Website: home-depot
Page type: customer-info-address
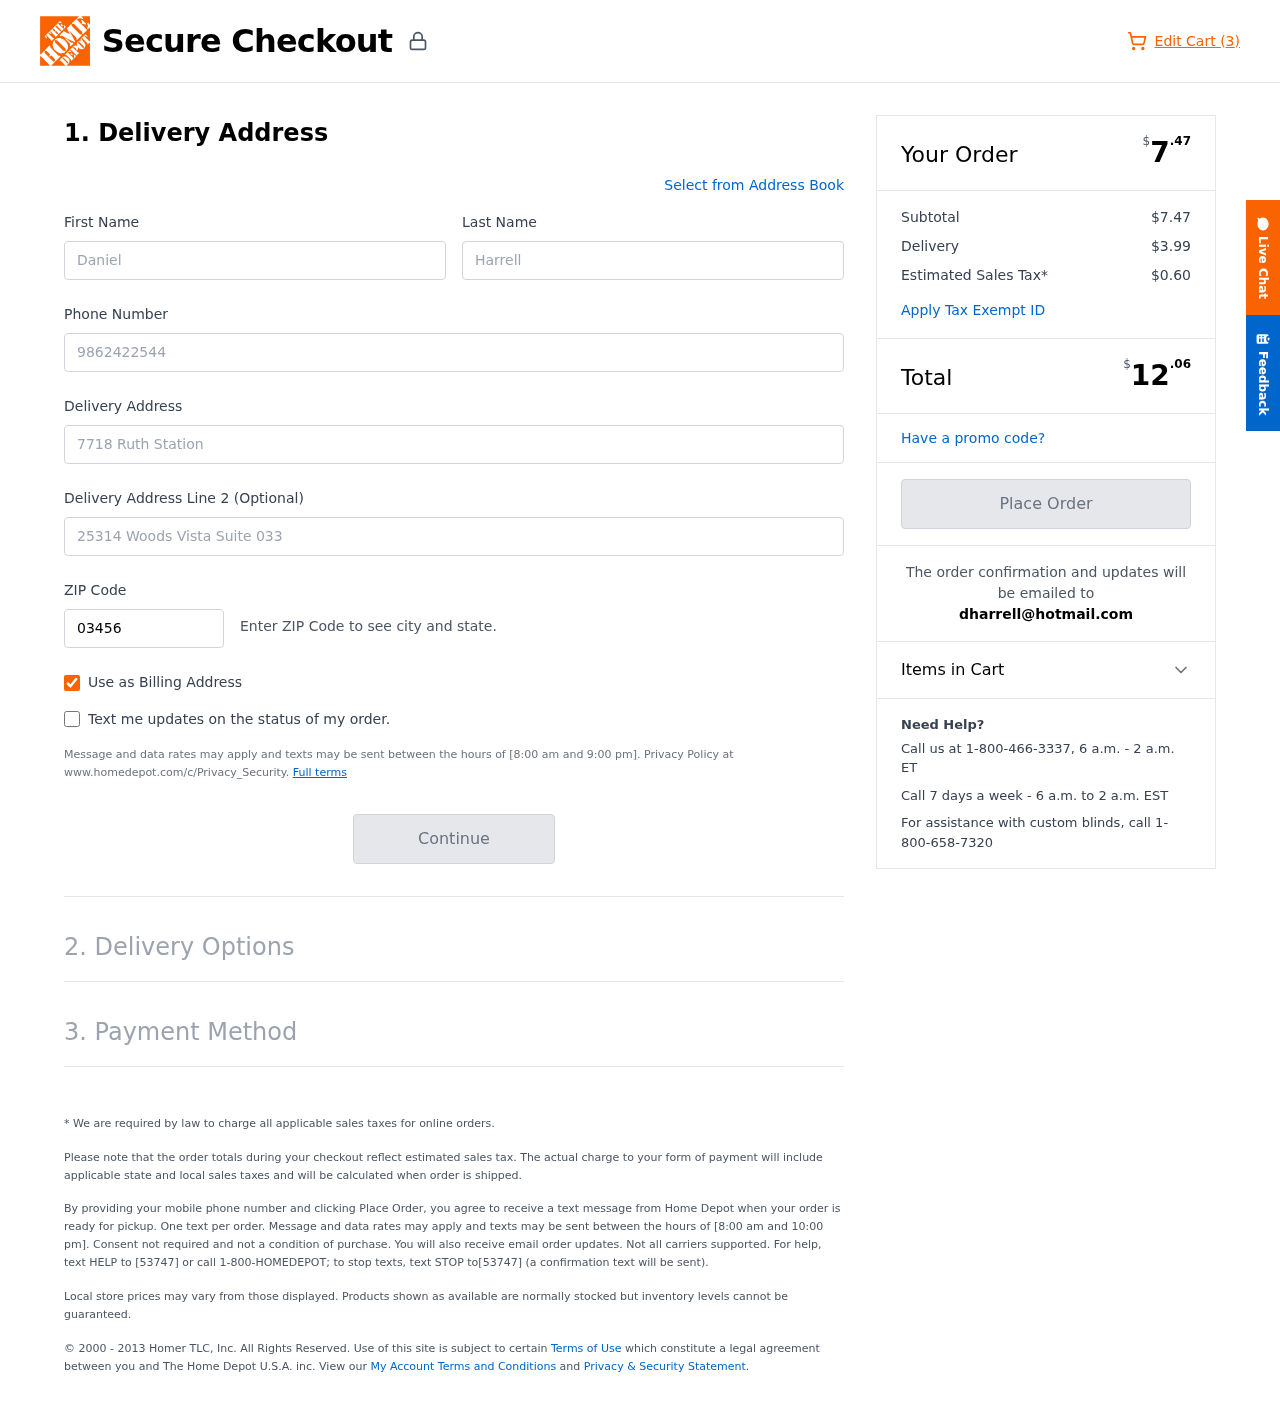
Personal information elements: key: PII_EMAIL
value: dharrell@hotmail.com
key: PII_FIRSTNAME
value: Daniel
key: PII_LASTNAME
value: Harrell
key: PII_PHONE
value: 9862422544
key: PII_POSTCODE
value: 03456
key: PII_STREET
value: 7718 Ruth Station
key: PII_STREET2
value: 25314 Woods Vista Suite 033
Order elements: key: ORDER_NUM_ITEMS
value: Edit Cart (3)
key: ORDER_SUBTOTAL_HEADER
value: $7.47
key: ORDER_SUBTOTAL
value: $7.47
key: ORDER_SHIPPING_COST
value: $3.99
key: ORDER_TAX
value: $0.60
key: ORDER_TOTAL2
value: $12.06